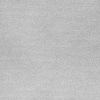
Atmospheric dust classification: dusty